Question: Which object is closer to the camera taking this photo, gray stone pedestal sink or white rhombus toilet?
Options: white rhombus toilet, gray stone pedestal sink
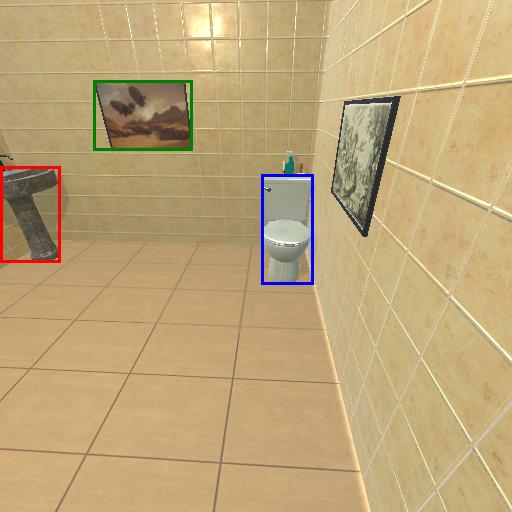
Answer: white rhombus toilet